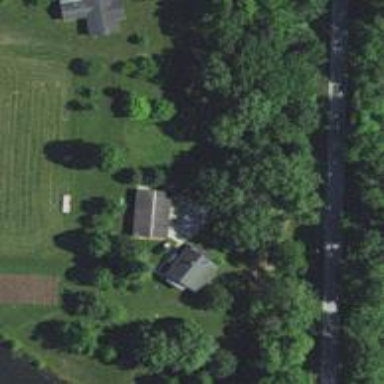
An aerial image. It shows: Driveway.